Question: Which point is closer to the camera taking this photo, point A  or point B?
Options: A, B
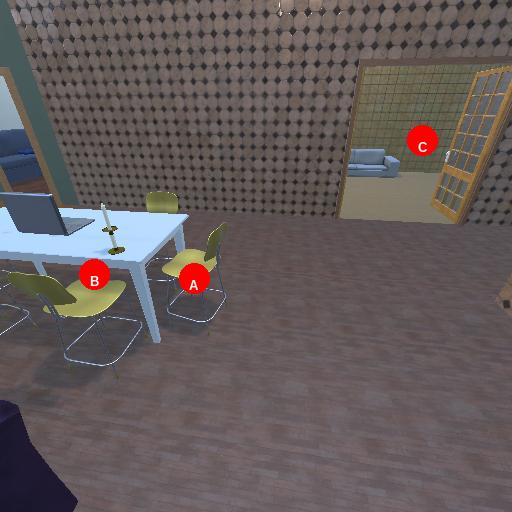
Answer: A